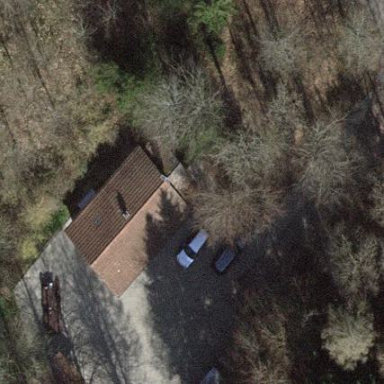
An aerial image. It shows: Cabin is depicted in the image.